Breast ultrasound image
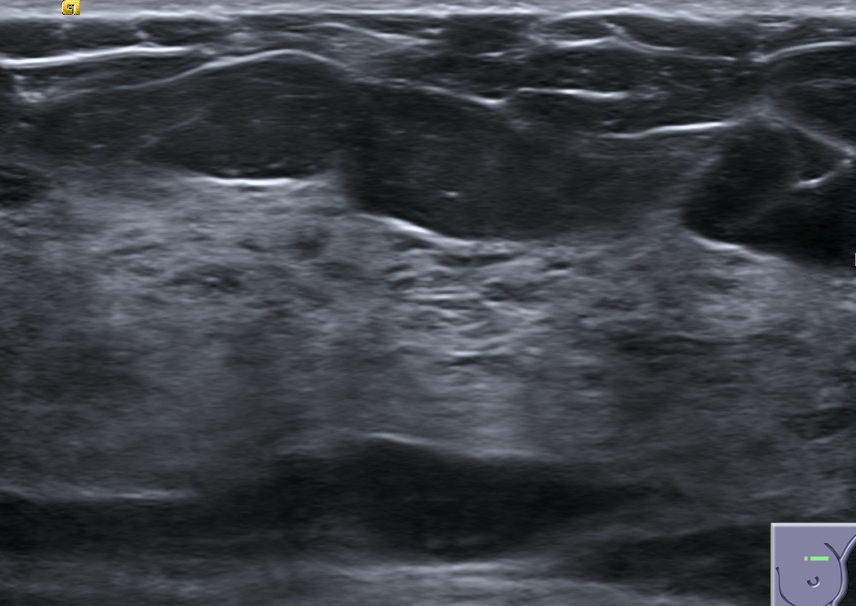
Diagnosis: normal